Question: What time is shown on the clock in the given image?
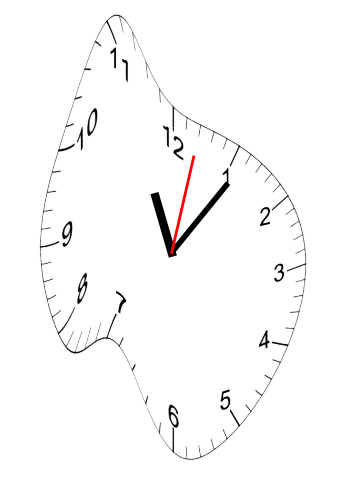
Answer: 11:06:02